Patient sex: M
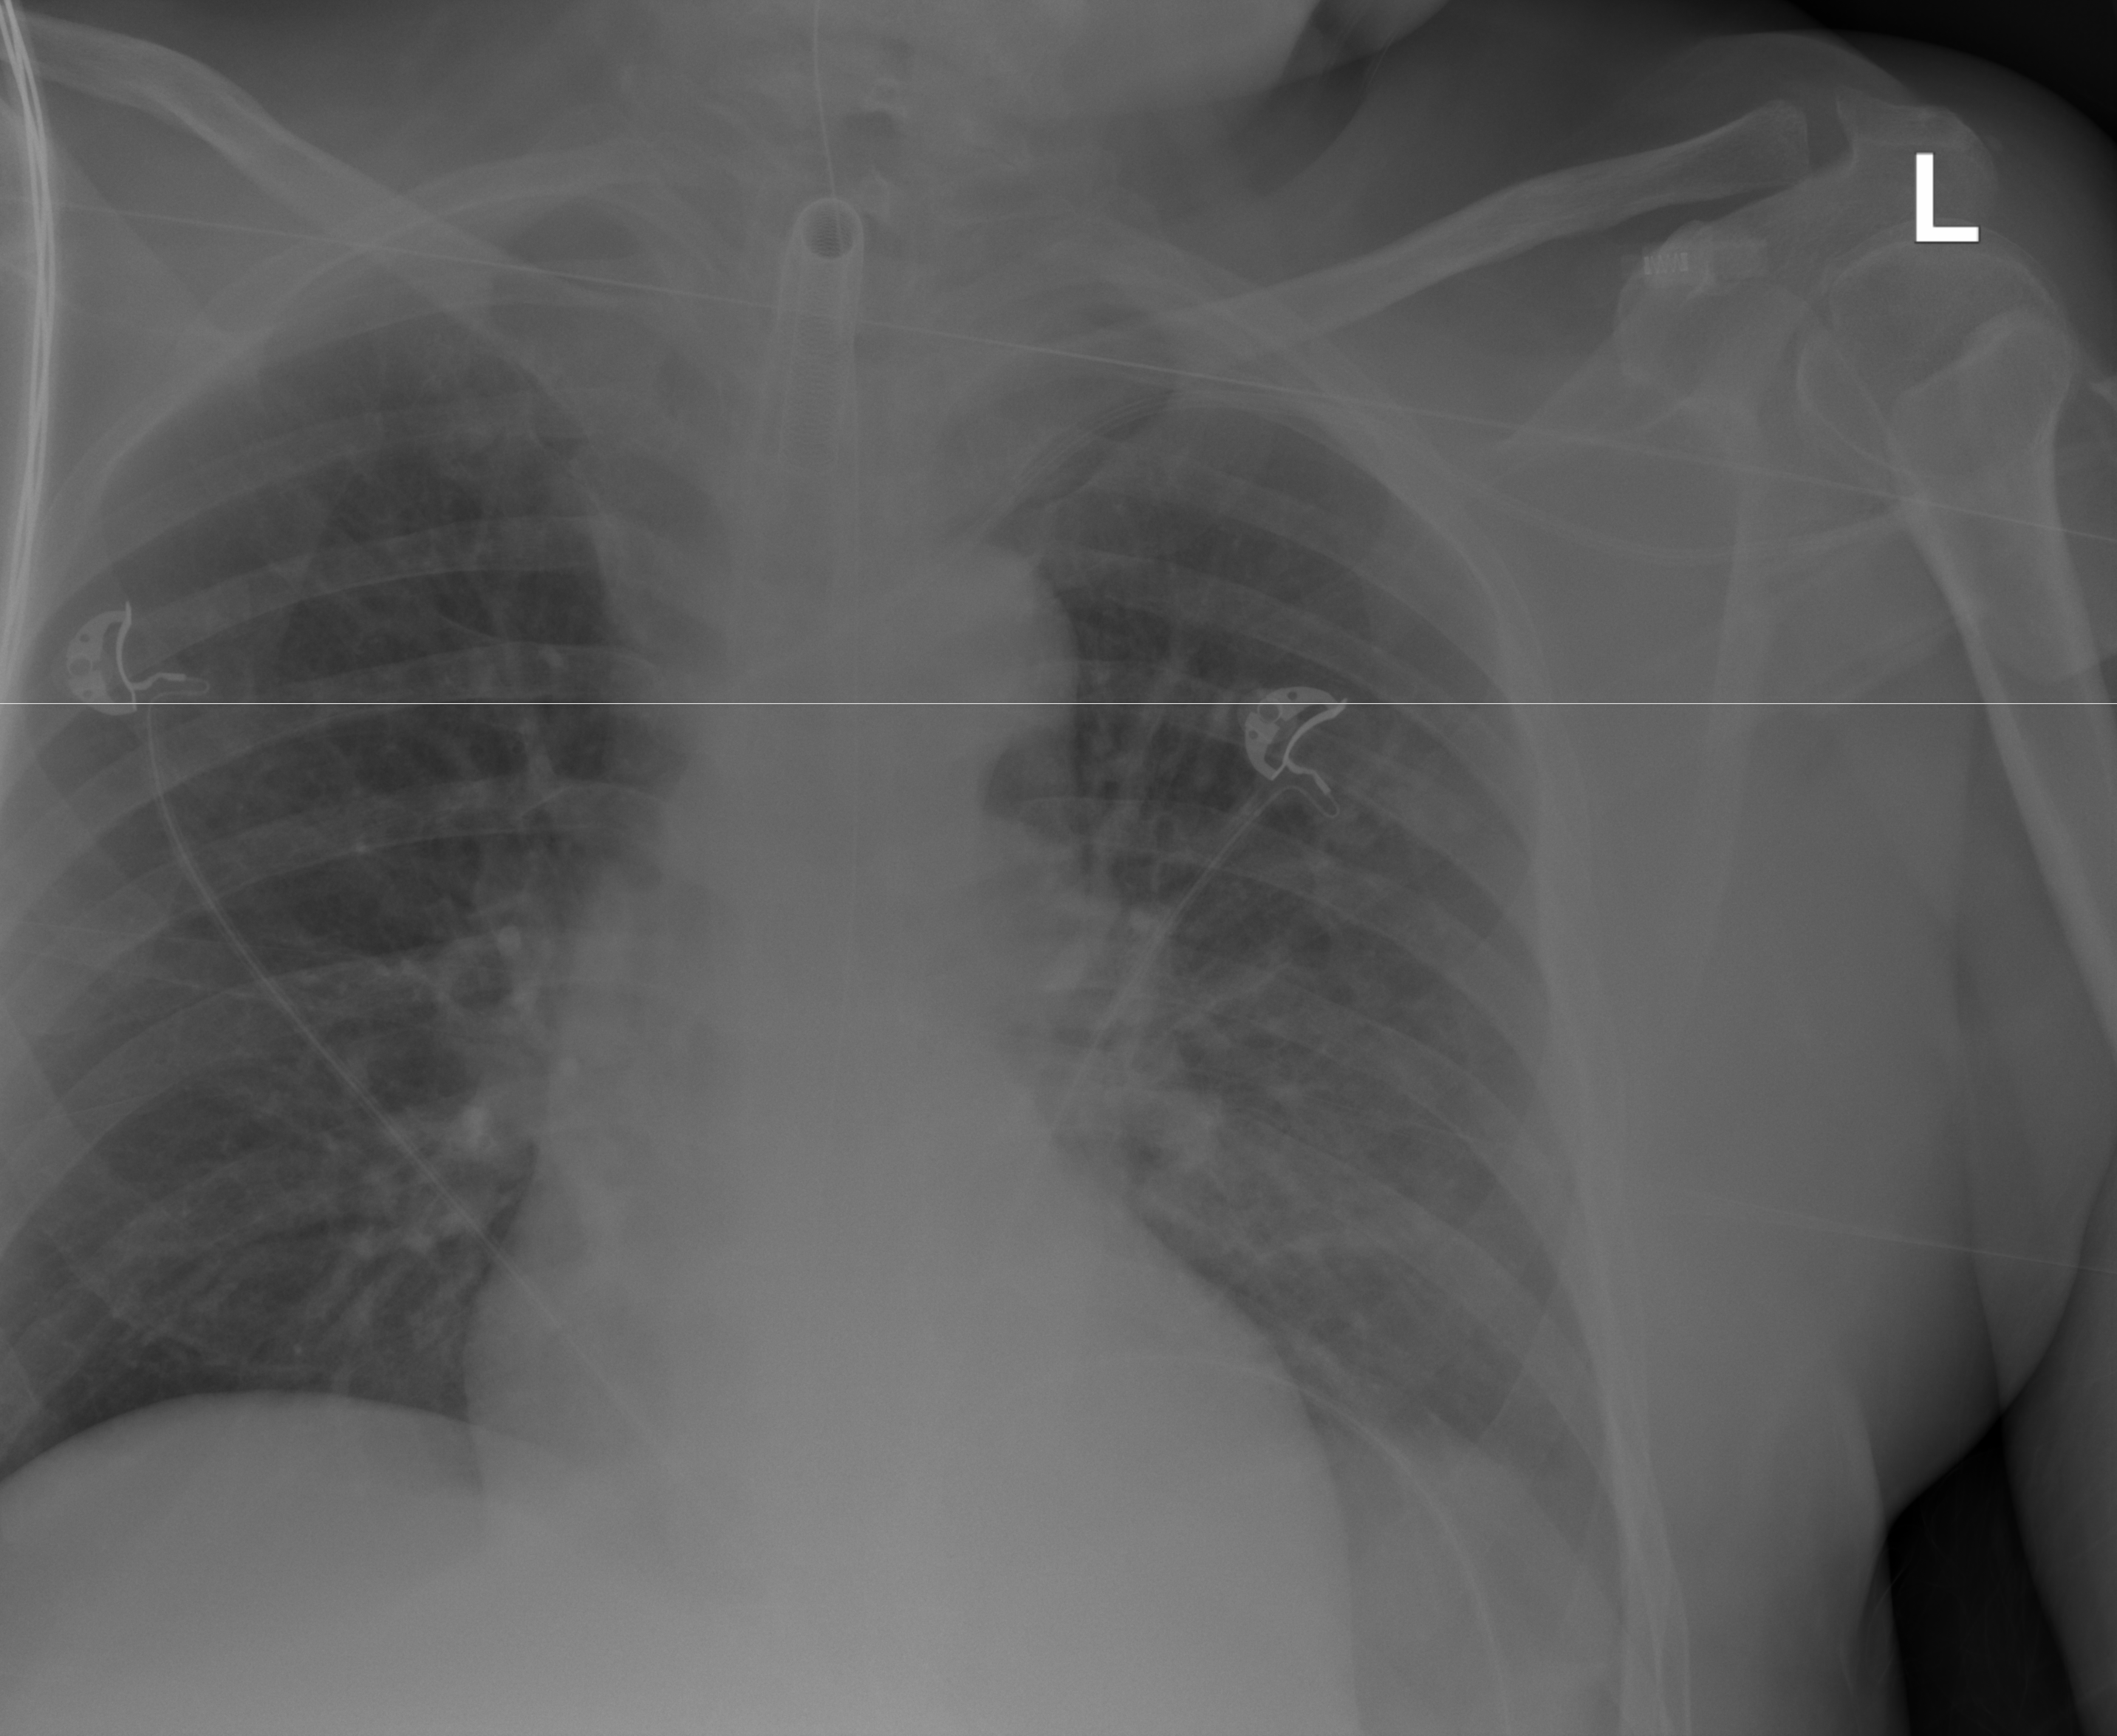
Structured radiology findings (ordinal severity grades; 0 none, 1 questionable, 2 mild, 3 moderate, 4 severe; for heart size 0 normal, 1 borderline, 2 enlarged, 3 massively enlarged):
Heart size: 2
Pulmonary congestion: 2
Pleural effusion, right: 2
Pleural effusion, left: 2
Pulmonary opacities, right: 0
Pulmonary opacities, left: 2
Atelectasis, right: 2
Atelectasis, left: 2